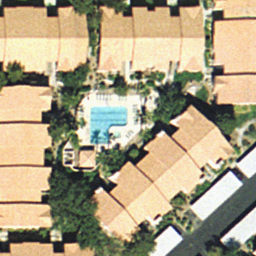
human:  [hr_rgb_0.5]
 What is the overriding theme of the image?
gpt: dense residential